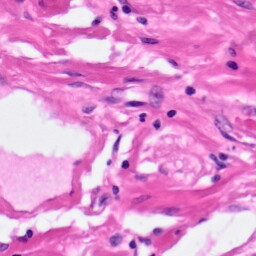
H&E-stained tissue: Pancreatic